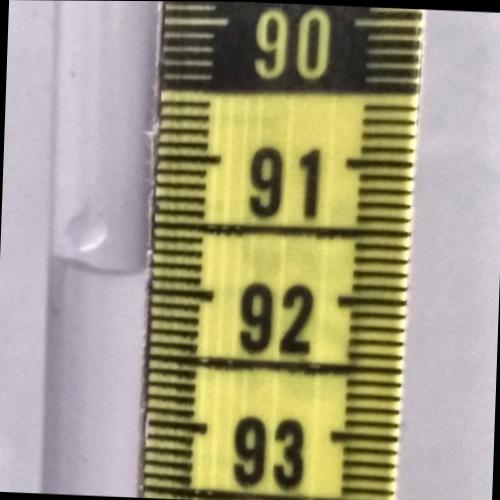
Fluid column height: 91.9 cm